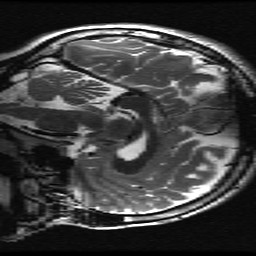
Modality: T2w
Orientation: sagittal
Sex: female
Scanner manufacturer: ge
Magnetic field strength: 3 T
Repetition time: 5 s
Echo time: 0.1012 s